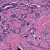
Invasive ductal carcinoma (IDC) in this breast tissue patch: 1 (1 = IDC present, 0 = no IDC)